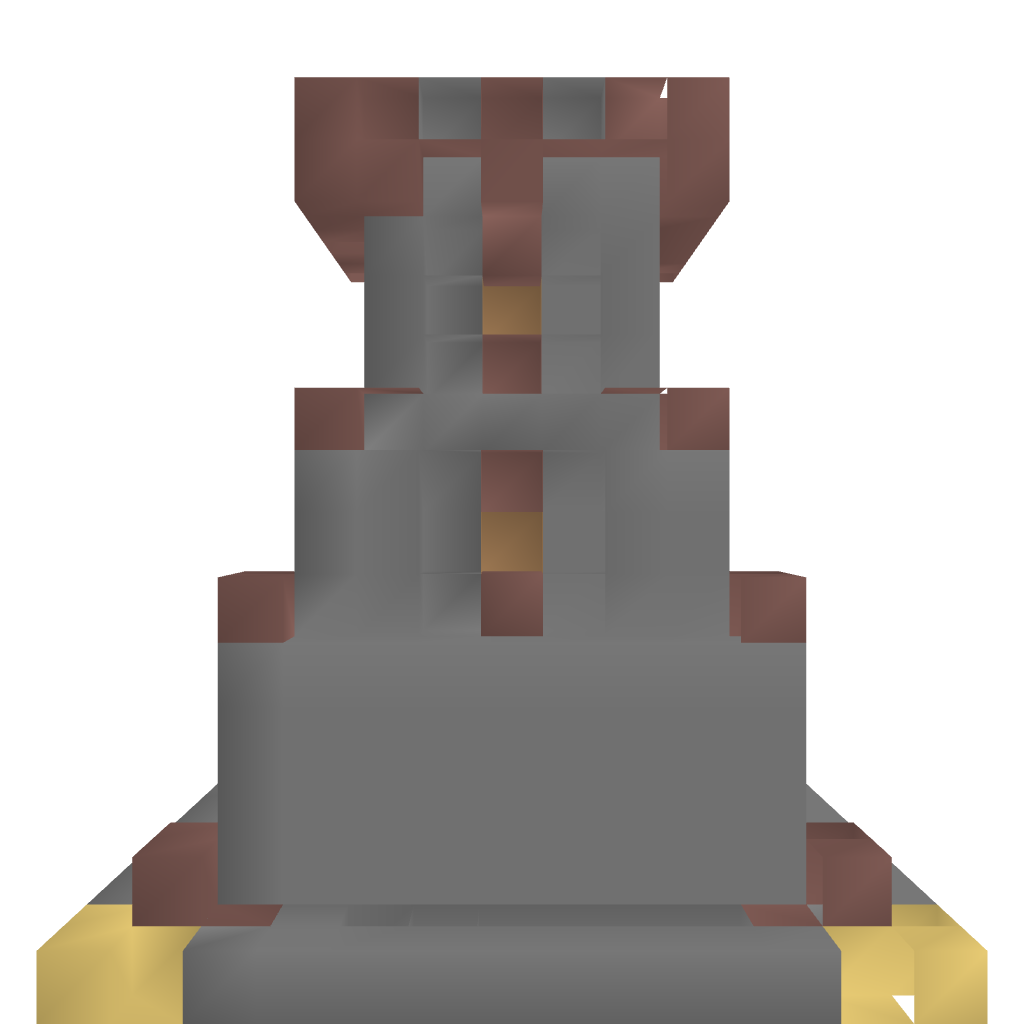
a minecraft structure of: Small Medieval Defense Post bad low quality